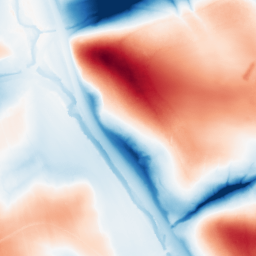
Category: classical
Decomposition family: gaussian_anisotropic
Decomposition parameters: sigma_x: 10
sigma_y: 50
Upsampling method: lanczos
Upsampling parameters: scale: 4
Upsampling scale: 4